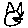
Label: cat